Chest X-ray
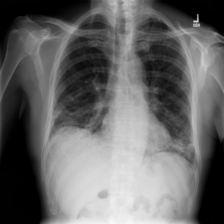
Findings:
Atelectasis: negative
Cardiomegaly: negative
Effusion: negative
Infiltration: positive
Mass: negative
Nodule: negative
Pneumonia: negative
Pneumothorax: negative
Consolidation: negative
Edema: negative
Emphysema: negative
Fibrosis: positive
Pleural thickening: negative
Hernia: negative